Question: What is the number of red dots?
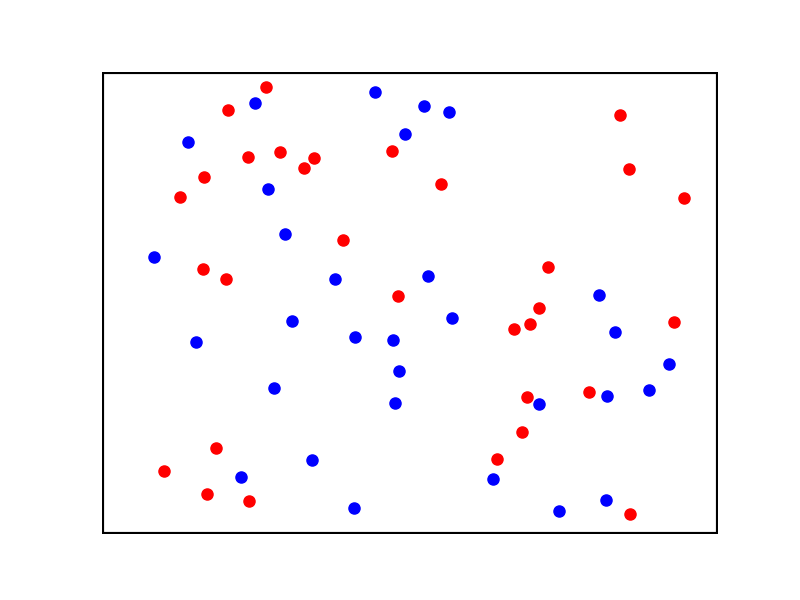
Answer: 31